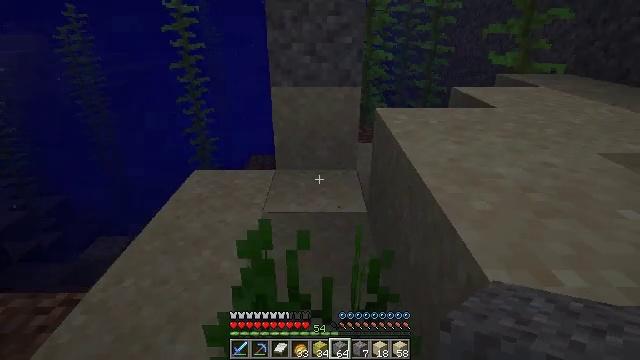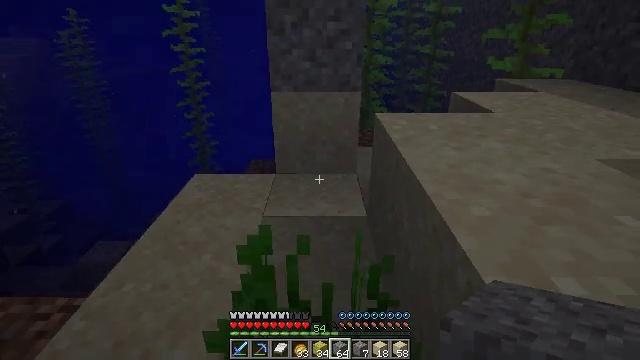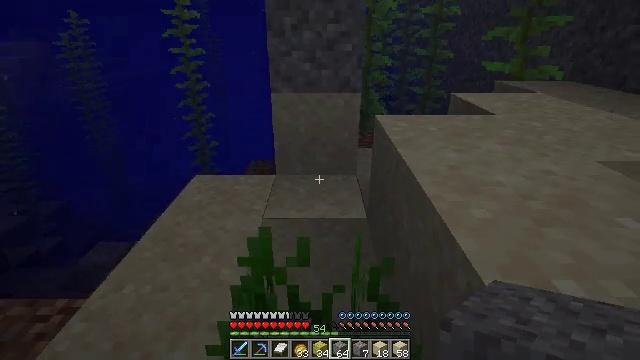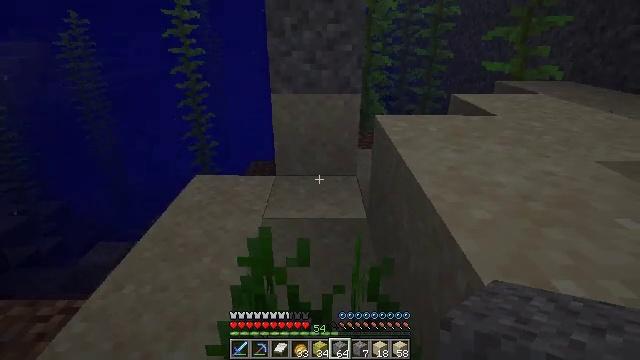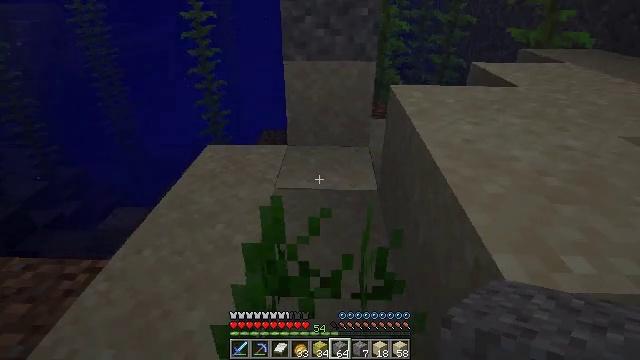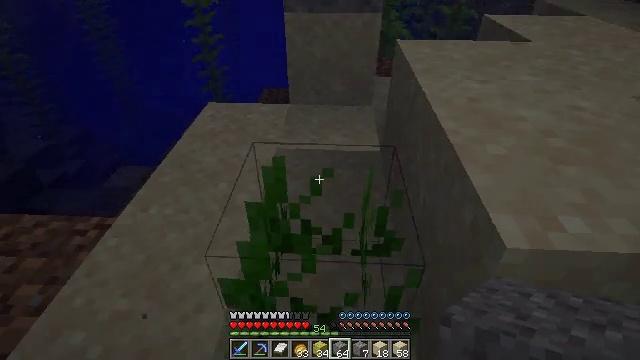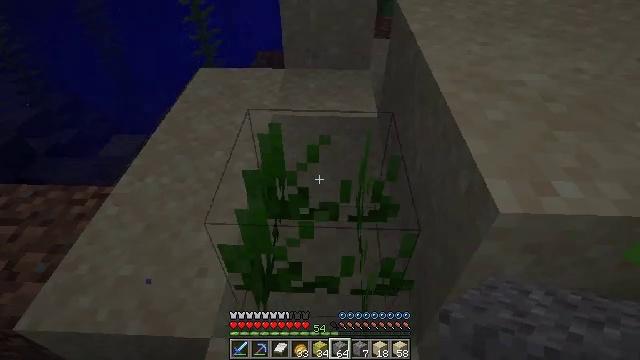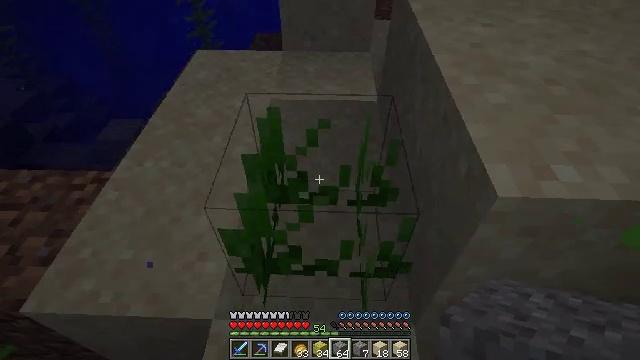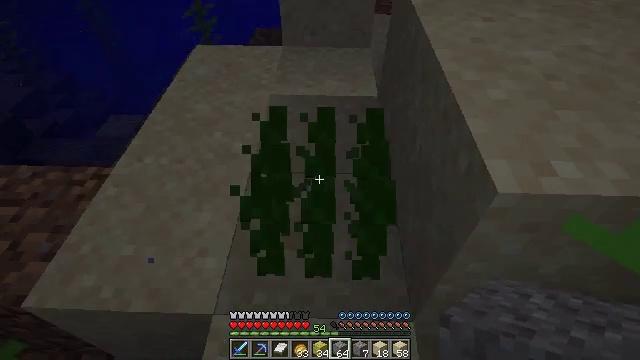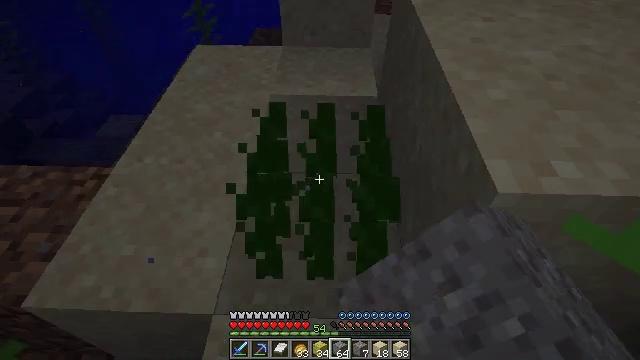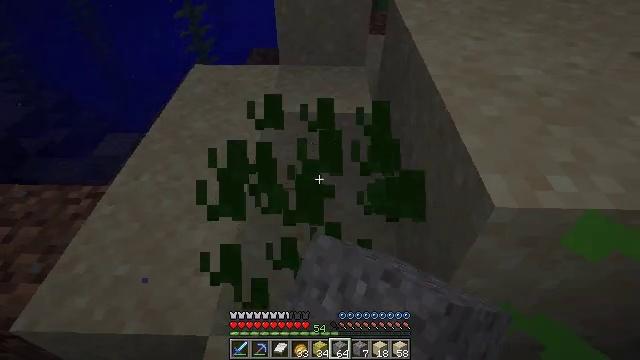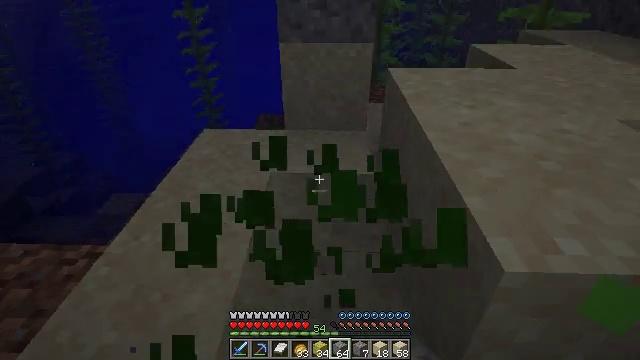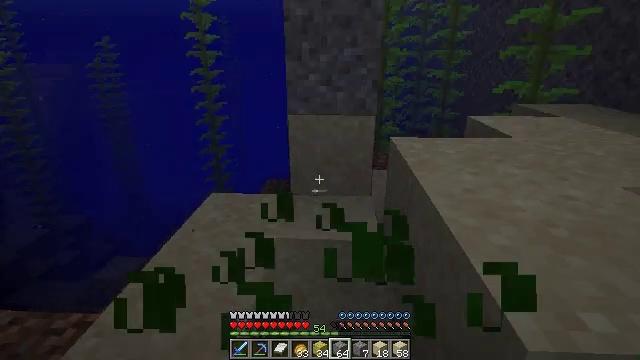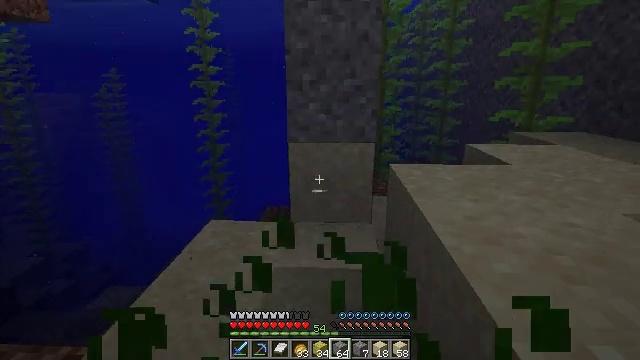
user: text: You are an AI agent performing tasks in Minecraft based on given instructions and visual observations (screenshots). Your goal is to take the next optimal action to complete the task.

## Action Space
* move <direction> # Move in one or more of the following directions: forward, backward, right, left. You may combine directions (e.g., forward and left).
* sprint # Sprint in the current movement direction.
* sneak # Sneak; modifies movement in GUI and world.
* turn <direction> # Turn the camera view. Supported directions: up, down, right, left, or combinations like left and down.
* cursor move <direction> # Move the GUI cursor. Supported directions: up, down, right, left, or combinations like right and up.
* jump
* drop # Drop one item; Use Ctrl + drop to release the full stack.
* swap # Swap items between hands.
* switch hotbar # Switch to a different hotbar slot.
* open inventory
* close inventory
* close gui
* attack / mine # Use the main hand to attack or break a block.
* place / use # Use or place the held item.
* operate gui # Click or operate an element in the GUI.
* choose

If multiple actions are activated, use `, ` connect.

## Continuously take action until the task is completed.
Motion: motion action
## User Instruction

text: Harvest seagrass from the waterbed.
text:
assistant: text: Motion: no_op
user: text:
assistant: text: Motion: no_op
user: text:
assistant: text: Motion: no_op
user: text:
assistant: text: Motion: turn left and down
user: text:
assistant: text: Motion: turn down
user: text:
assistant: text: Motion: turn down
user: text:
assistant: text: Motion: turn down
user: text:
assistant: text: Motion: attack / mine
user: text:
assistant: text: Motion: attack / mine
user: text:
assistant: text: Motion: turn up, attack / mine
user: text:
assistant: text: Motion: turn up
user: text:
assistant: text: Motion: turn left and up
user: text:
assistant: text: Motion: turn up
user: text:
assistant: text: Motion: no_op